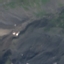
Land use / land cover: HerbaceousVegetation